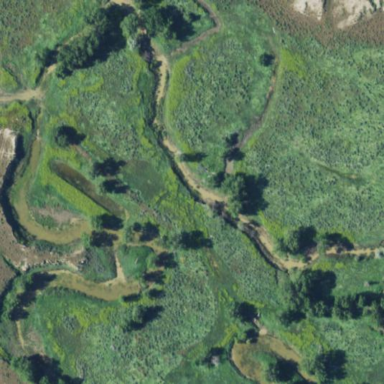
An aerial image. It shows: Oxbow water feature in natural setting.